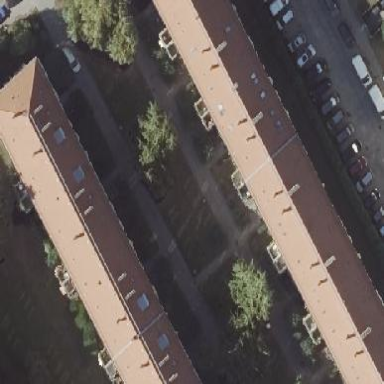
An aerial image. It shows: Residential apartments with hipped roof shape.